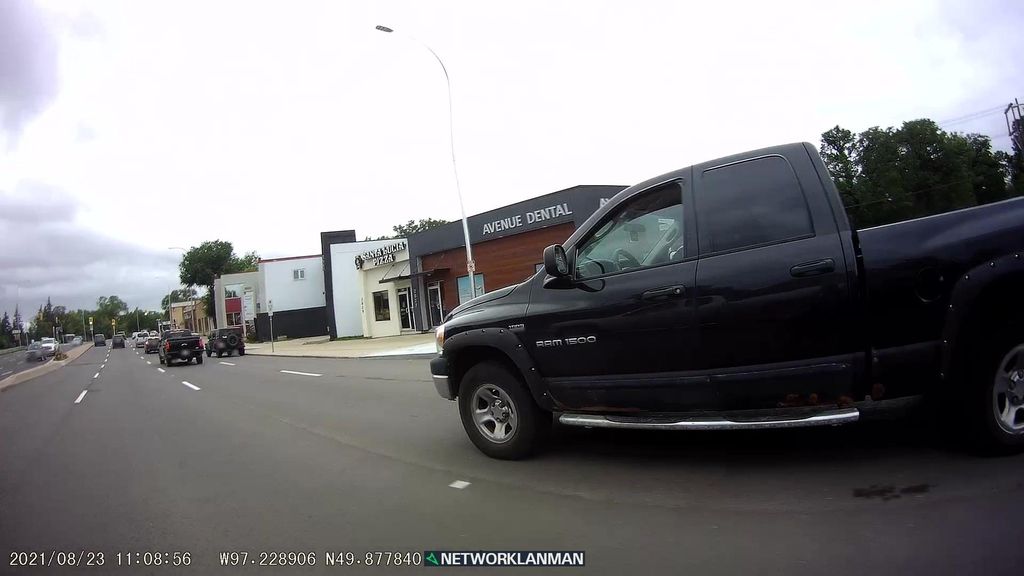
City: winnipeg